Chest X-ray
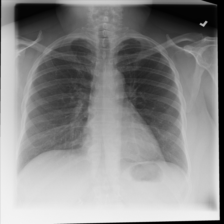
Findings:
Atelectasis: negative
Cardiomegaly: negative
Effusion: negative
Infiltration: negative
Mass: negative
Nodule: negative
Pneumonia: negative
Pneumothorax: negative
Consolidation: negative
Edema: negative
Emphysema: negative
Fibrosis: negative
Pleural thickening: negative
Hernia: negative